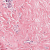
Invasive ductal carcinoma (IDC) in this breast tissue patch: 0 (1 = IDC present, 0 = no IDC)